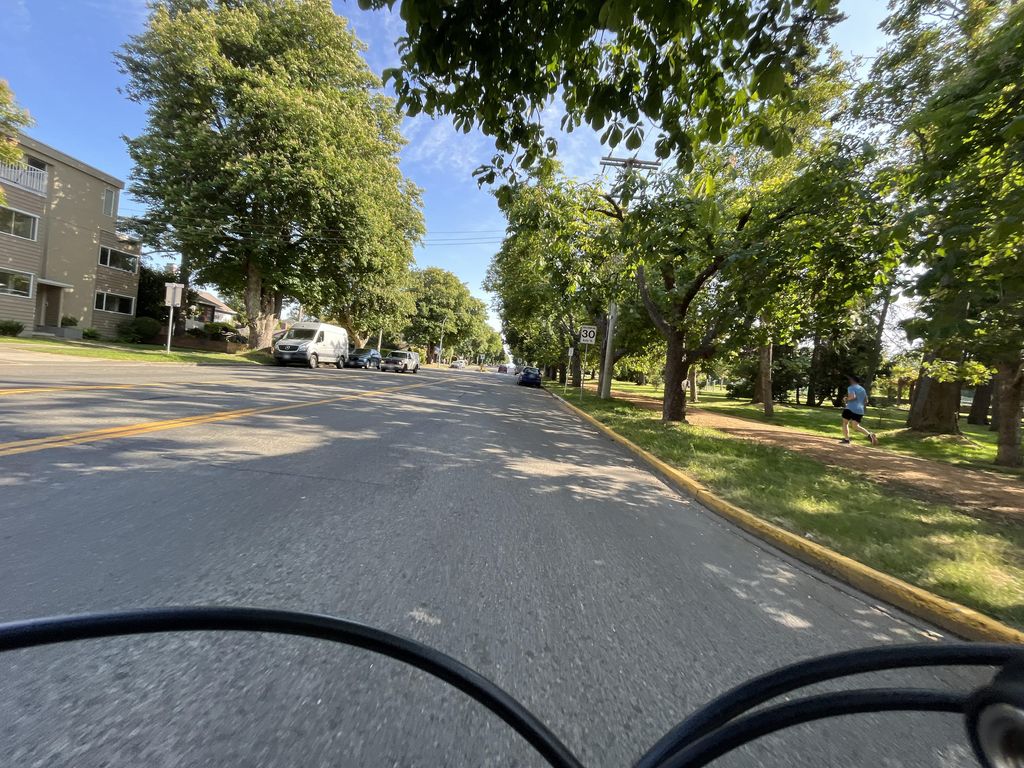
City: victoria